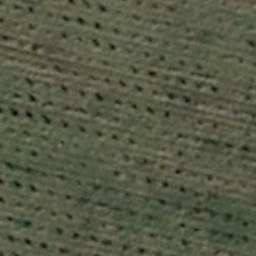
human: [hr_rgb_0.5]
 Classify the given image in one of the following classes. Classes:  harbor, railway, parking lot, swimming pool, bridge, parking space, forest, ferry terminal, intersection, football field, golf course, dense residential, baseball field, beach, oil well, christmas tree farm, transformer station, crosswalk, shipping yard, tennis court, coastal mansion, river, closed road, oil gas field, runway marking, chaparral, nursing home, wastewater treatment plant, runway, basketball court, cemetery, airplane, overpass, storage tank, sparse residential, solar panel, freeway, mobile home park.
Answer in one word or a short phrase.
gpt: christmas tree farm